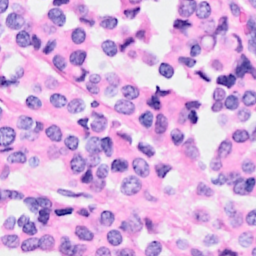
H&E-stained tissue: Breast